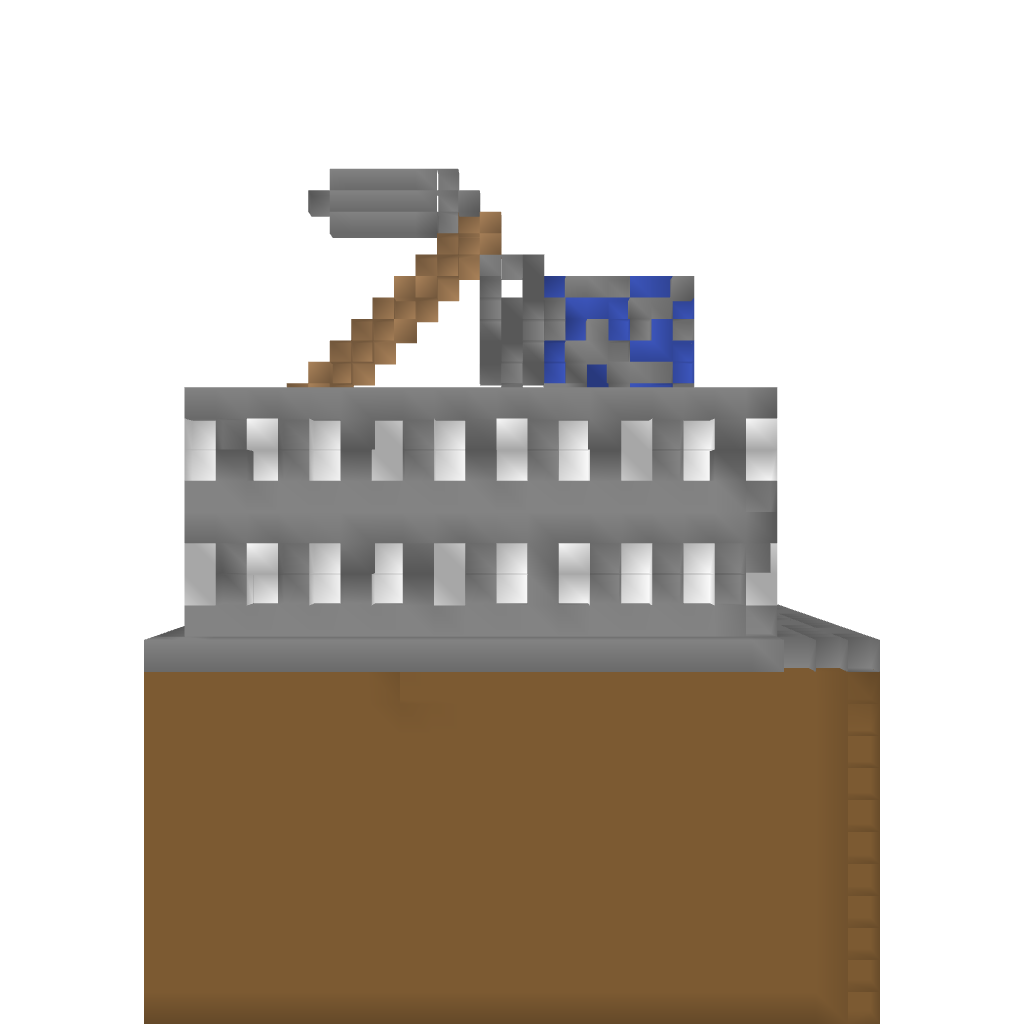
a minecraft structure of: Lapis and Pickaxe Shop large Pickaxe on top lot of dirt below shop 50%